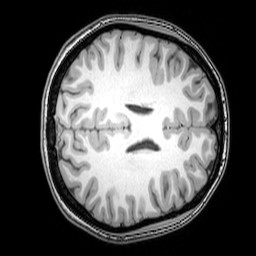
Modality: T1w
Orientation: axial
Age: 20
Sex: female
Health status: healthy
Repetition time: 0.081 s
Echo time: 0.037 s